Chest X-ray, AP view. Patient: 75 years old, sex F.
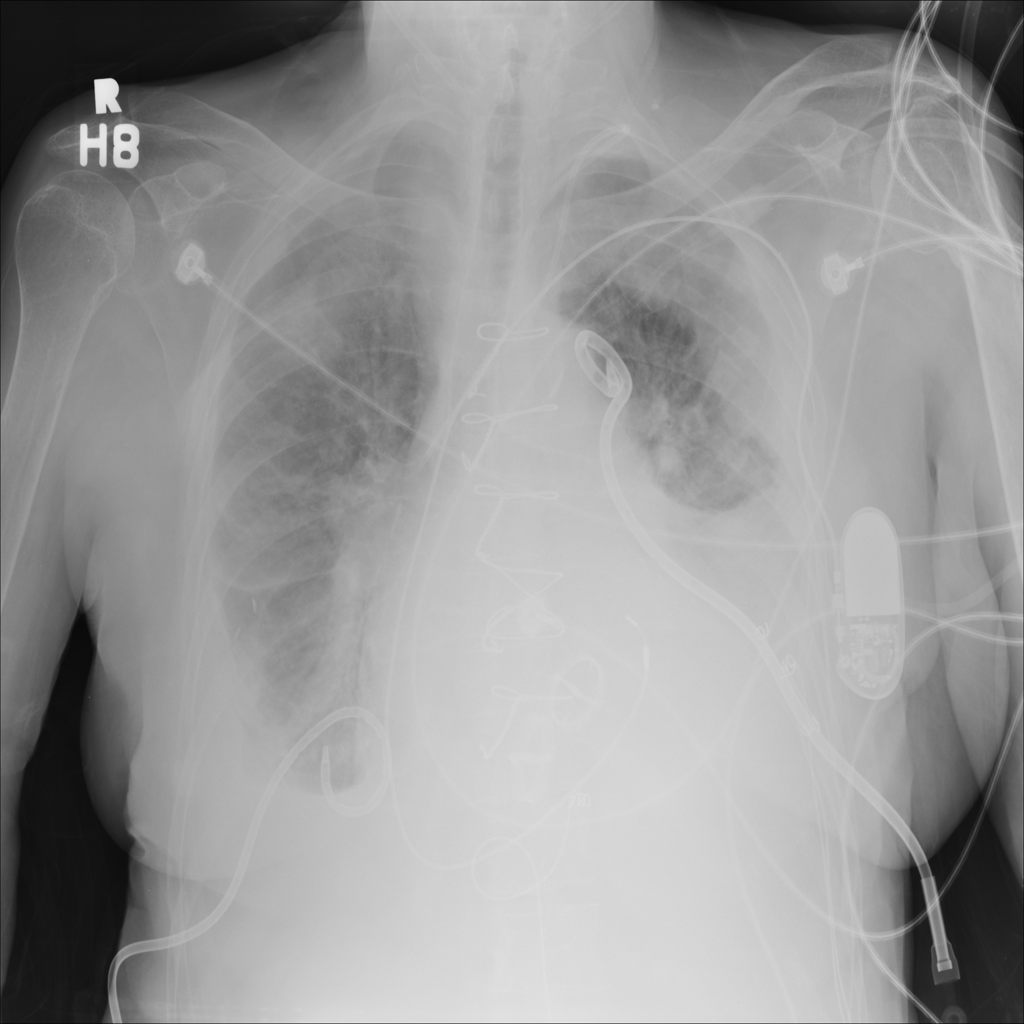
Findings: Cardiomegaly